Current action and preconditions to check: path_clear

Your task: For each precondition in the list above, predict whether it will hold at this action.

Consider the current scene as observed from the mobile robot's camera, and analyze the predicted future states of all dynamic agents (e.g., people, animals, vehicles, or any moving entities) within the NEXT SECOND.

IMPORTANT: Only answer "very likely" if you are absolutely certain—based on strong, clear evidence—that a dynamic agent will violate the precondition in the predicted future state. Do NOT answer "very likely" for unlikely, ambiguous, or low-probability risks.

Ask yourself for each precondition: Is there a high probability, with clear and convincing evidence, that the predicted future states of any dynamic agent will interfere with the predicted future state of the currently executing action within the NEXT SECOND, causing that precondition to fail?

Assess the risk level based on these predictions. Use "likely" or "very likely" if motions create a clear risk of interference.

Use "neutral" or "improbable" if agents are nearby but their predicted paths are clearly diverging or non-conflicting.

Failure Risk Categories: "very improbable", "improbable", "neutral", "likely", "very likely"

Answer Format: Output ONLY the probability_of_failure value from these categories: "very improbable", "improbable", "neutral", "likely", "very likely"

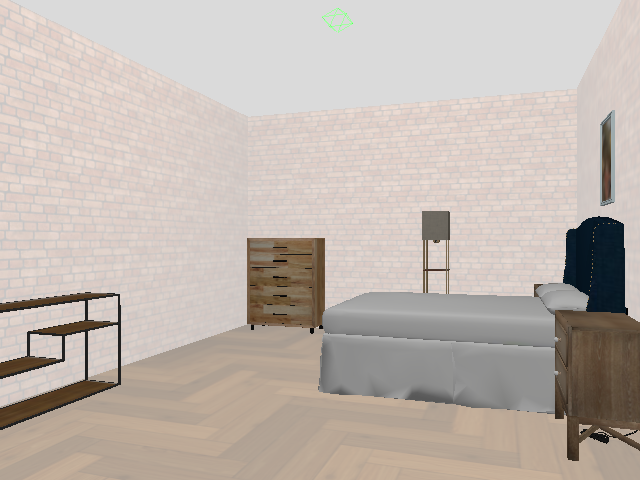

Answer: very improbable